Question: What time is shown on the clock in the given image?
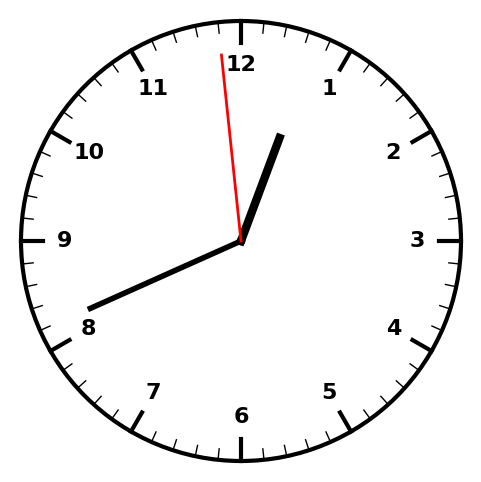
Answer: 12:40:59